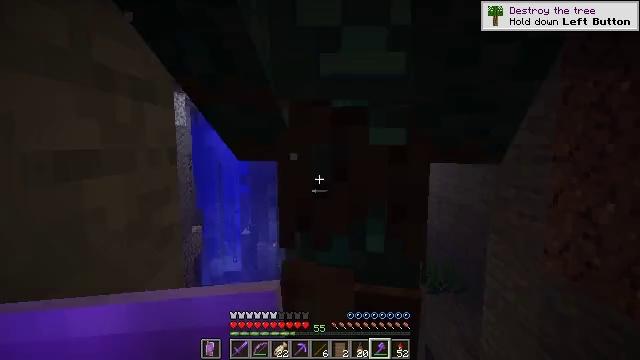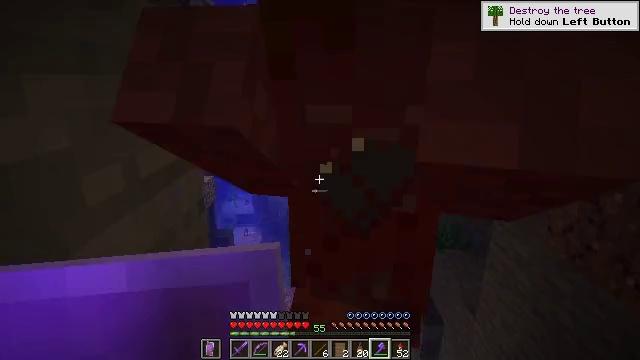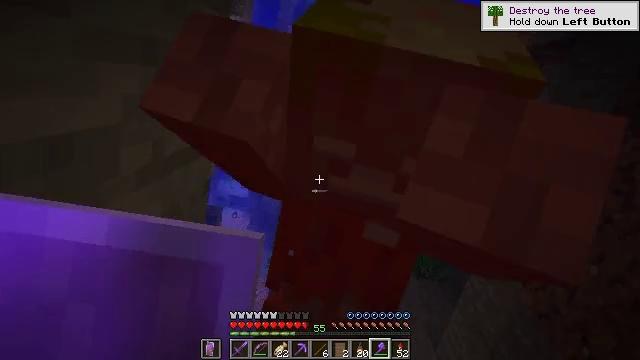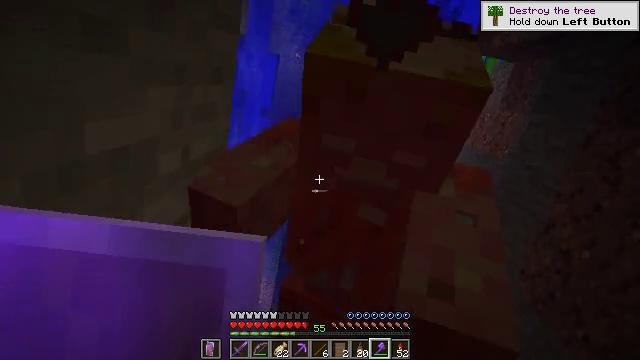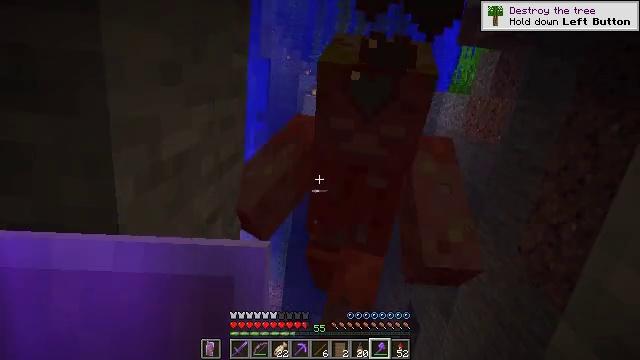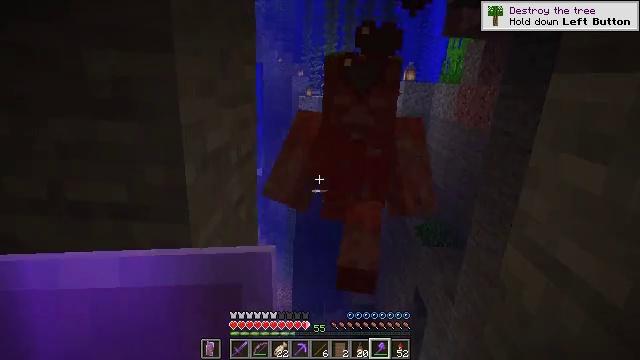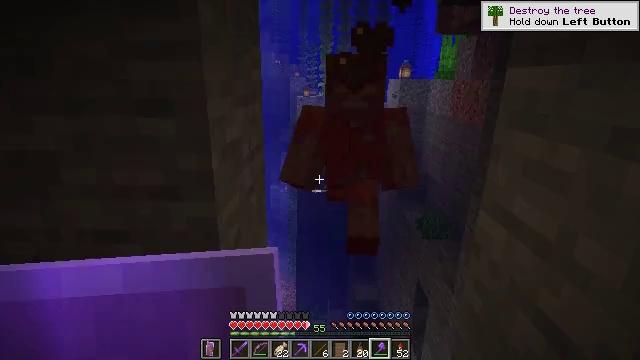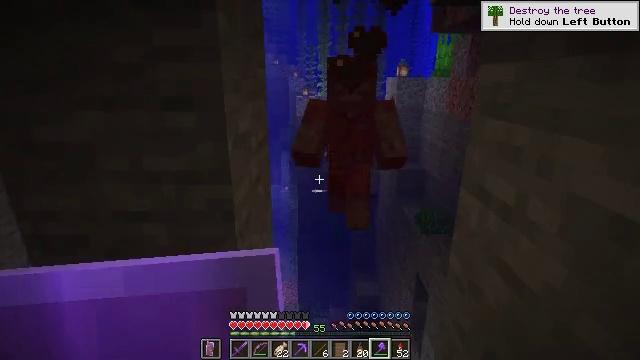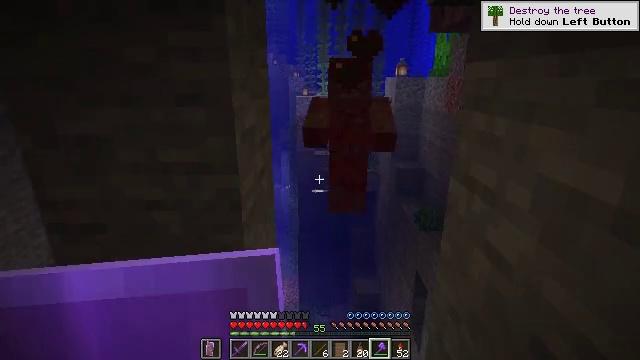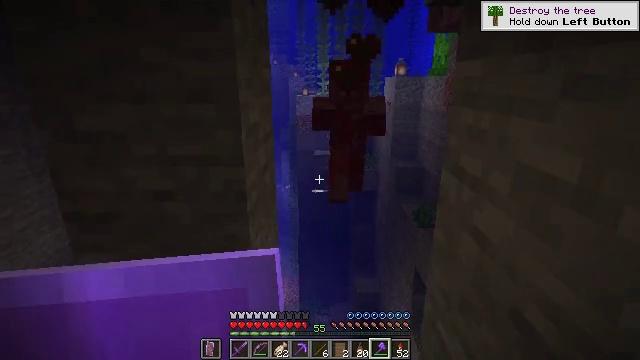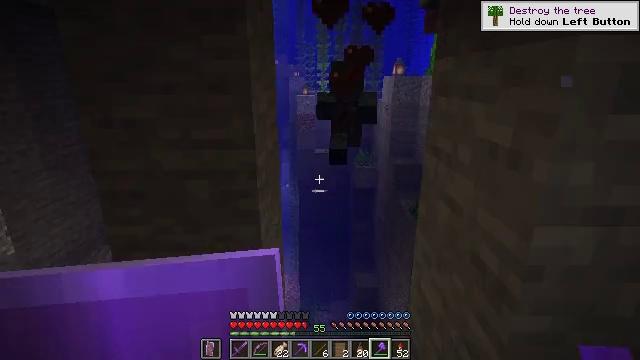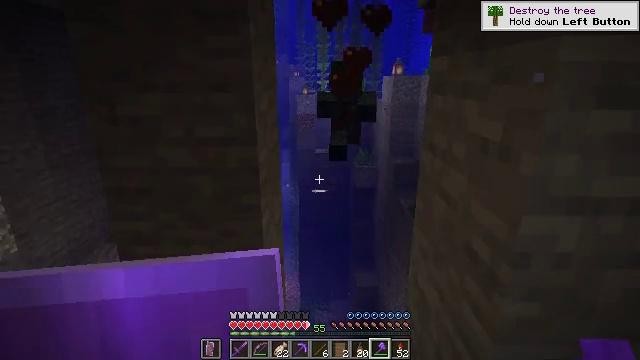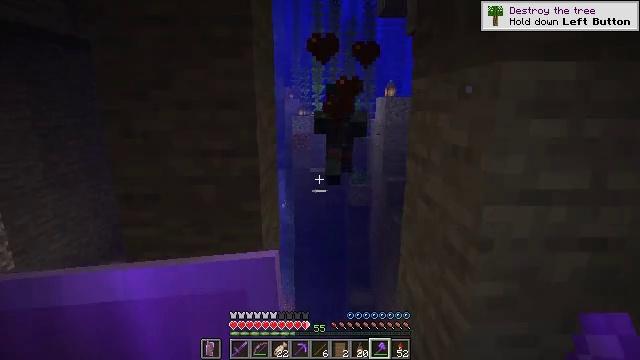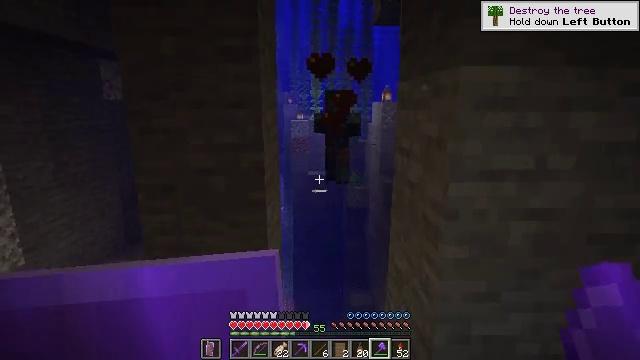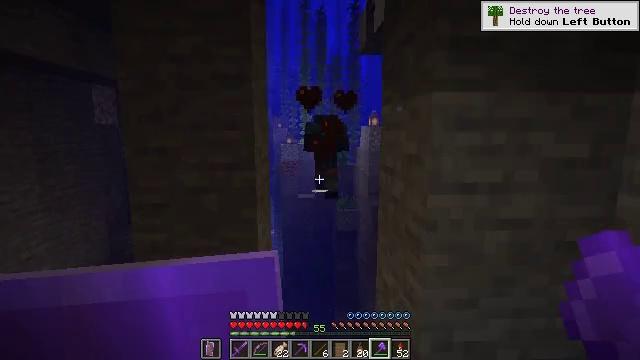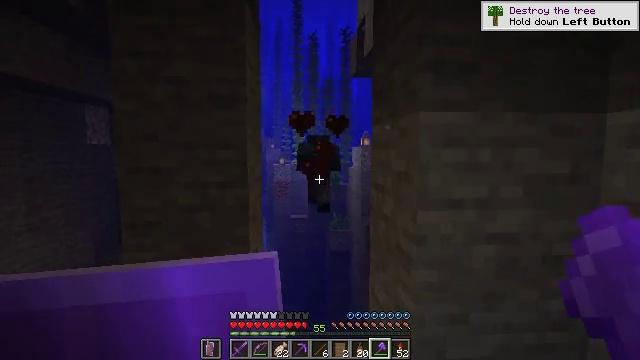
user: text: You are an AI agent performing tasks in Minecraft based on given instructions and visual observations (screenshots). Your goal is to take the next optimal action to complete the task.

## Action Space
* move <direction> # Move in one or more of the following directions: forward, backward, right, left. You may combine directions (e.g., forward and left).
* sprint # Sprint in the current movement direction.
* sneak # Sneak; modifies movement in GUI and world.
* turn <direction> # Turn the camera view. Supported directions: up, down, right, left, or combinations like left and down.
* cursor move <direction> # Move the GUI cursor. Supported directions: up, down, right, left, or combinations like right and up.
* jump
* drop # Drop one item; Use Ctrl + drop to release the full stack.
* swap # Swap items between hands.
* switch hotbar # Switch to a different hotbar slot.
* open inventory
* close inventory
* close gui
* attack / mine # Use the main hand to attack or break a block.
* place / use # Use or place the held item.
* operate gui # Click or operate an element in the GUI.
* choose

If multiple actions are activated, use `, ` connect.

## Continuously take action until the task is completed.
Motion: motion action
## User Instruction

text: Eliminate the undead.
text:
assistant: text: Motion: move back, turn left and down
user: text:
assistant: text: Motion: move back
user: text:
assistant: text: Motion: move back
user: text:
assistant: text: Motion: move back
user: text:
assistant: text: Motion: move back
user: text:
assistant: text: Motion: move back
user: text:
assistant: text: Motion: move back
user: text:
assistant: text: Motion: move back
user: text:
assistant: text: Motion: move back
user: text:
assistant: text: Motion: move back
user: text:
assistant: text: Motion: move back
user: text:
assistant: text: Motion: move back, turn up
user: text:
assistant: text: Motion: move back
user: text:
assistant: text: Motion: sprint, turn right and up
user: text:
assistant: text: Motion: move forward, sprint, turn right and up
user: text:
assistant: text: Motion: move forward, sprint
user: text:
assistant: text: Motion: move forward, sprint
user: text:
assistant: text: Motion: move forward, sprint
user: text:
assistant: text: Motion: move forward, sprint
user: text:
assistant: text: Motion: move forward, sprint
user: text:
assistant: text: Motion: move forward, sprint
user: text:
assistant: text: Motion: move forward, sprint
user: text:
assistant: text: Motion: move forward, sprint
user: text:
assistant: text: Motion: move forward, sprint, turn left and up
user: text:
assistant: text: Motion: move forward, sprint, turn left and up
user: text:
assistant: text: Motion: move forward, sprint
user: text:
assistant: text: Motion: move forward, sprint, turn up
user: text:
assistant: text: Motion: move forward, sprint
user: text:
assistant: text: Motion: move forward, sprint
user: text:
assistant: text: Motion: move forward, sprint, turn up